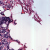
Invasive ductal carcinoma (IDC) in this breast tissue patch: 1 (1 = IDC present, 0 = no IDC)